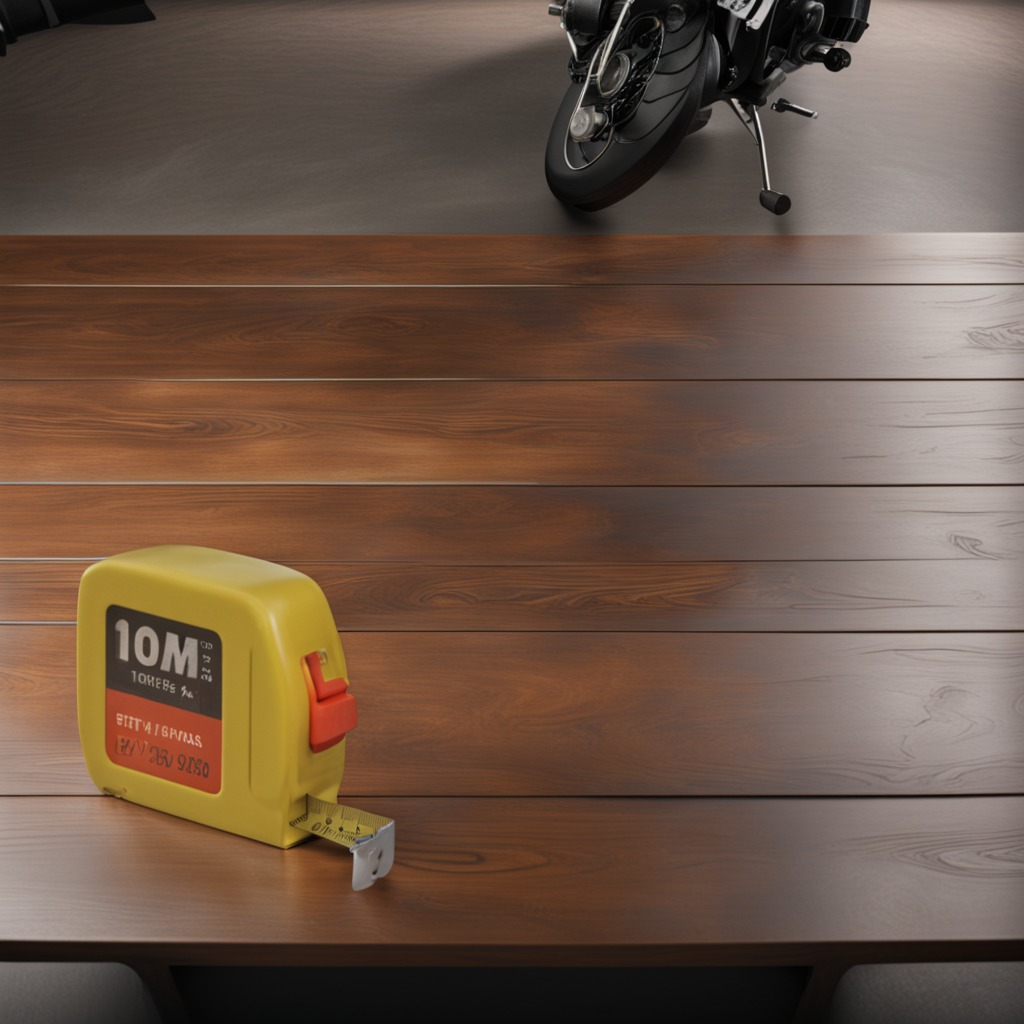
A measuring tape lies on the oil-spilled wooden table in a vintage motorcycle garage.